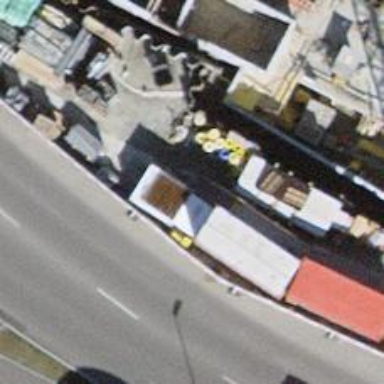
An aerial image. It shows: Bus stop with shelter. It is platform for public transport.